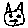
Label: cat